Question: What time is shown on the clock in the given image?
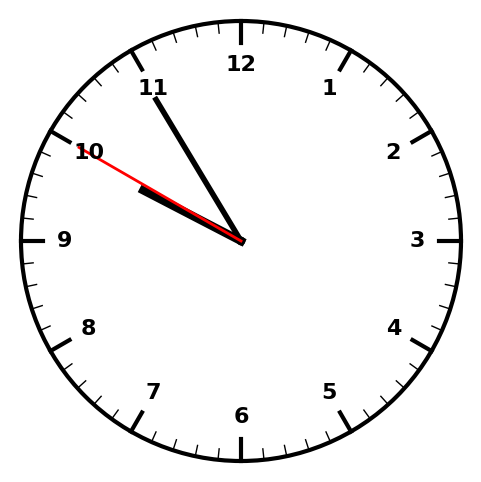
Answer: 09:54:50